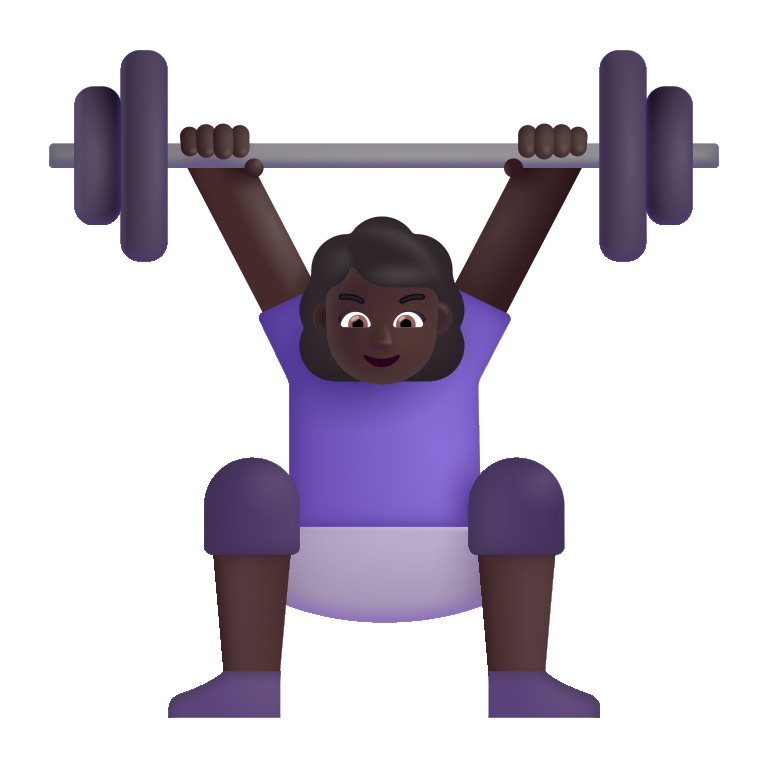
woman lifting weights color dark